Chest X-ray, AP view. Patient: 46 years old, sex F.
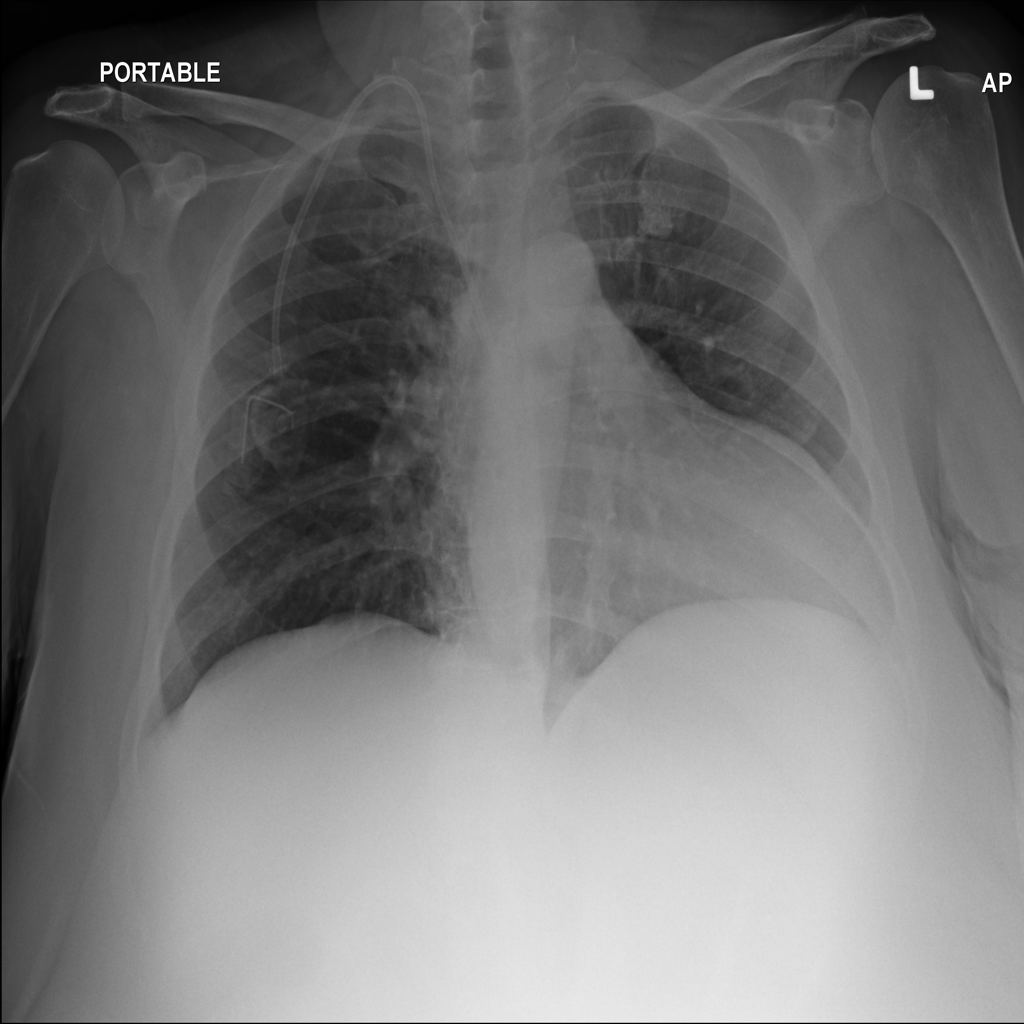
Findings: Atelectasis